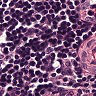
Metastatic tissue present: no